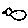
Label: bird